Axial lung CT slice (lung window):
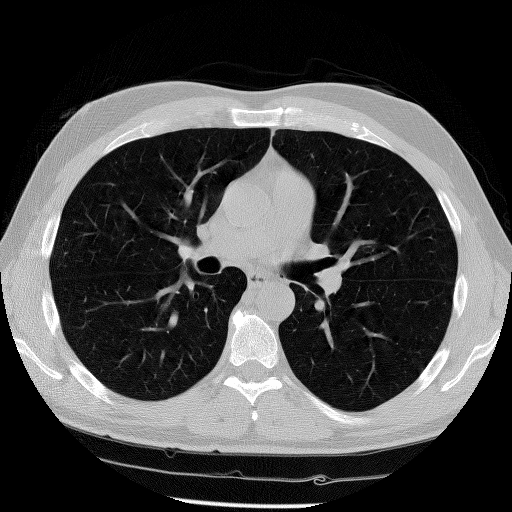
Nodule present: no